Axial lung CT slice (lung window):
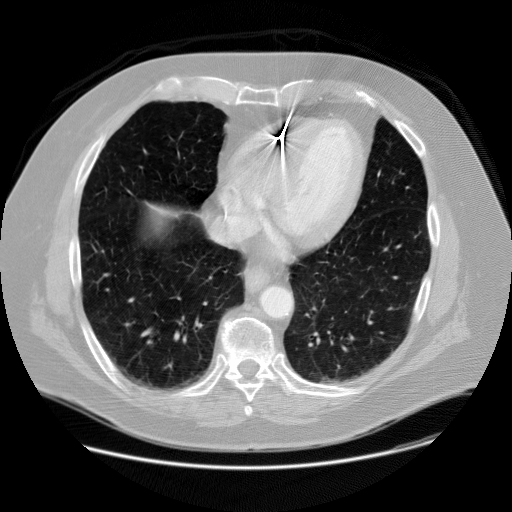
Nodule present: no